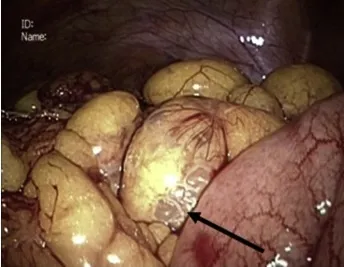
Intraoperative image showing intestinal emphysema ,necrotizing.
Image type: endoscopy (airway_endoscopy)